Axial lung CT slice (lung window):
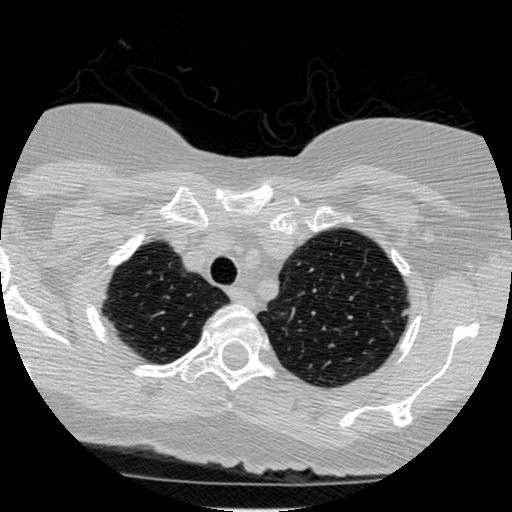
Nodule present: yes
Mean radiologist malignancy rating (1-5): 3